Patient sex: M
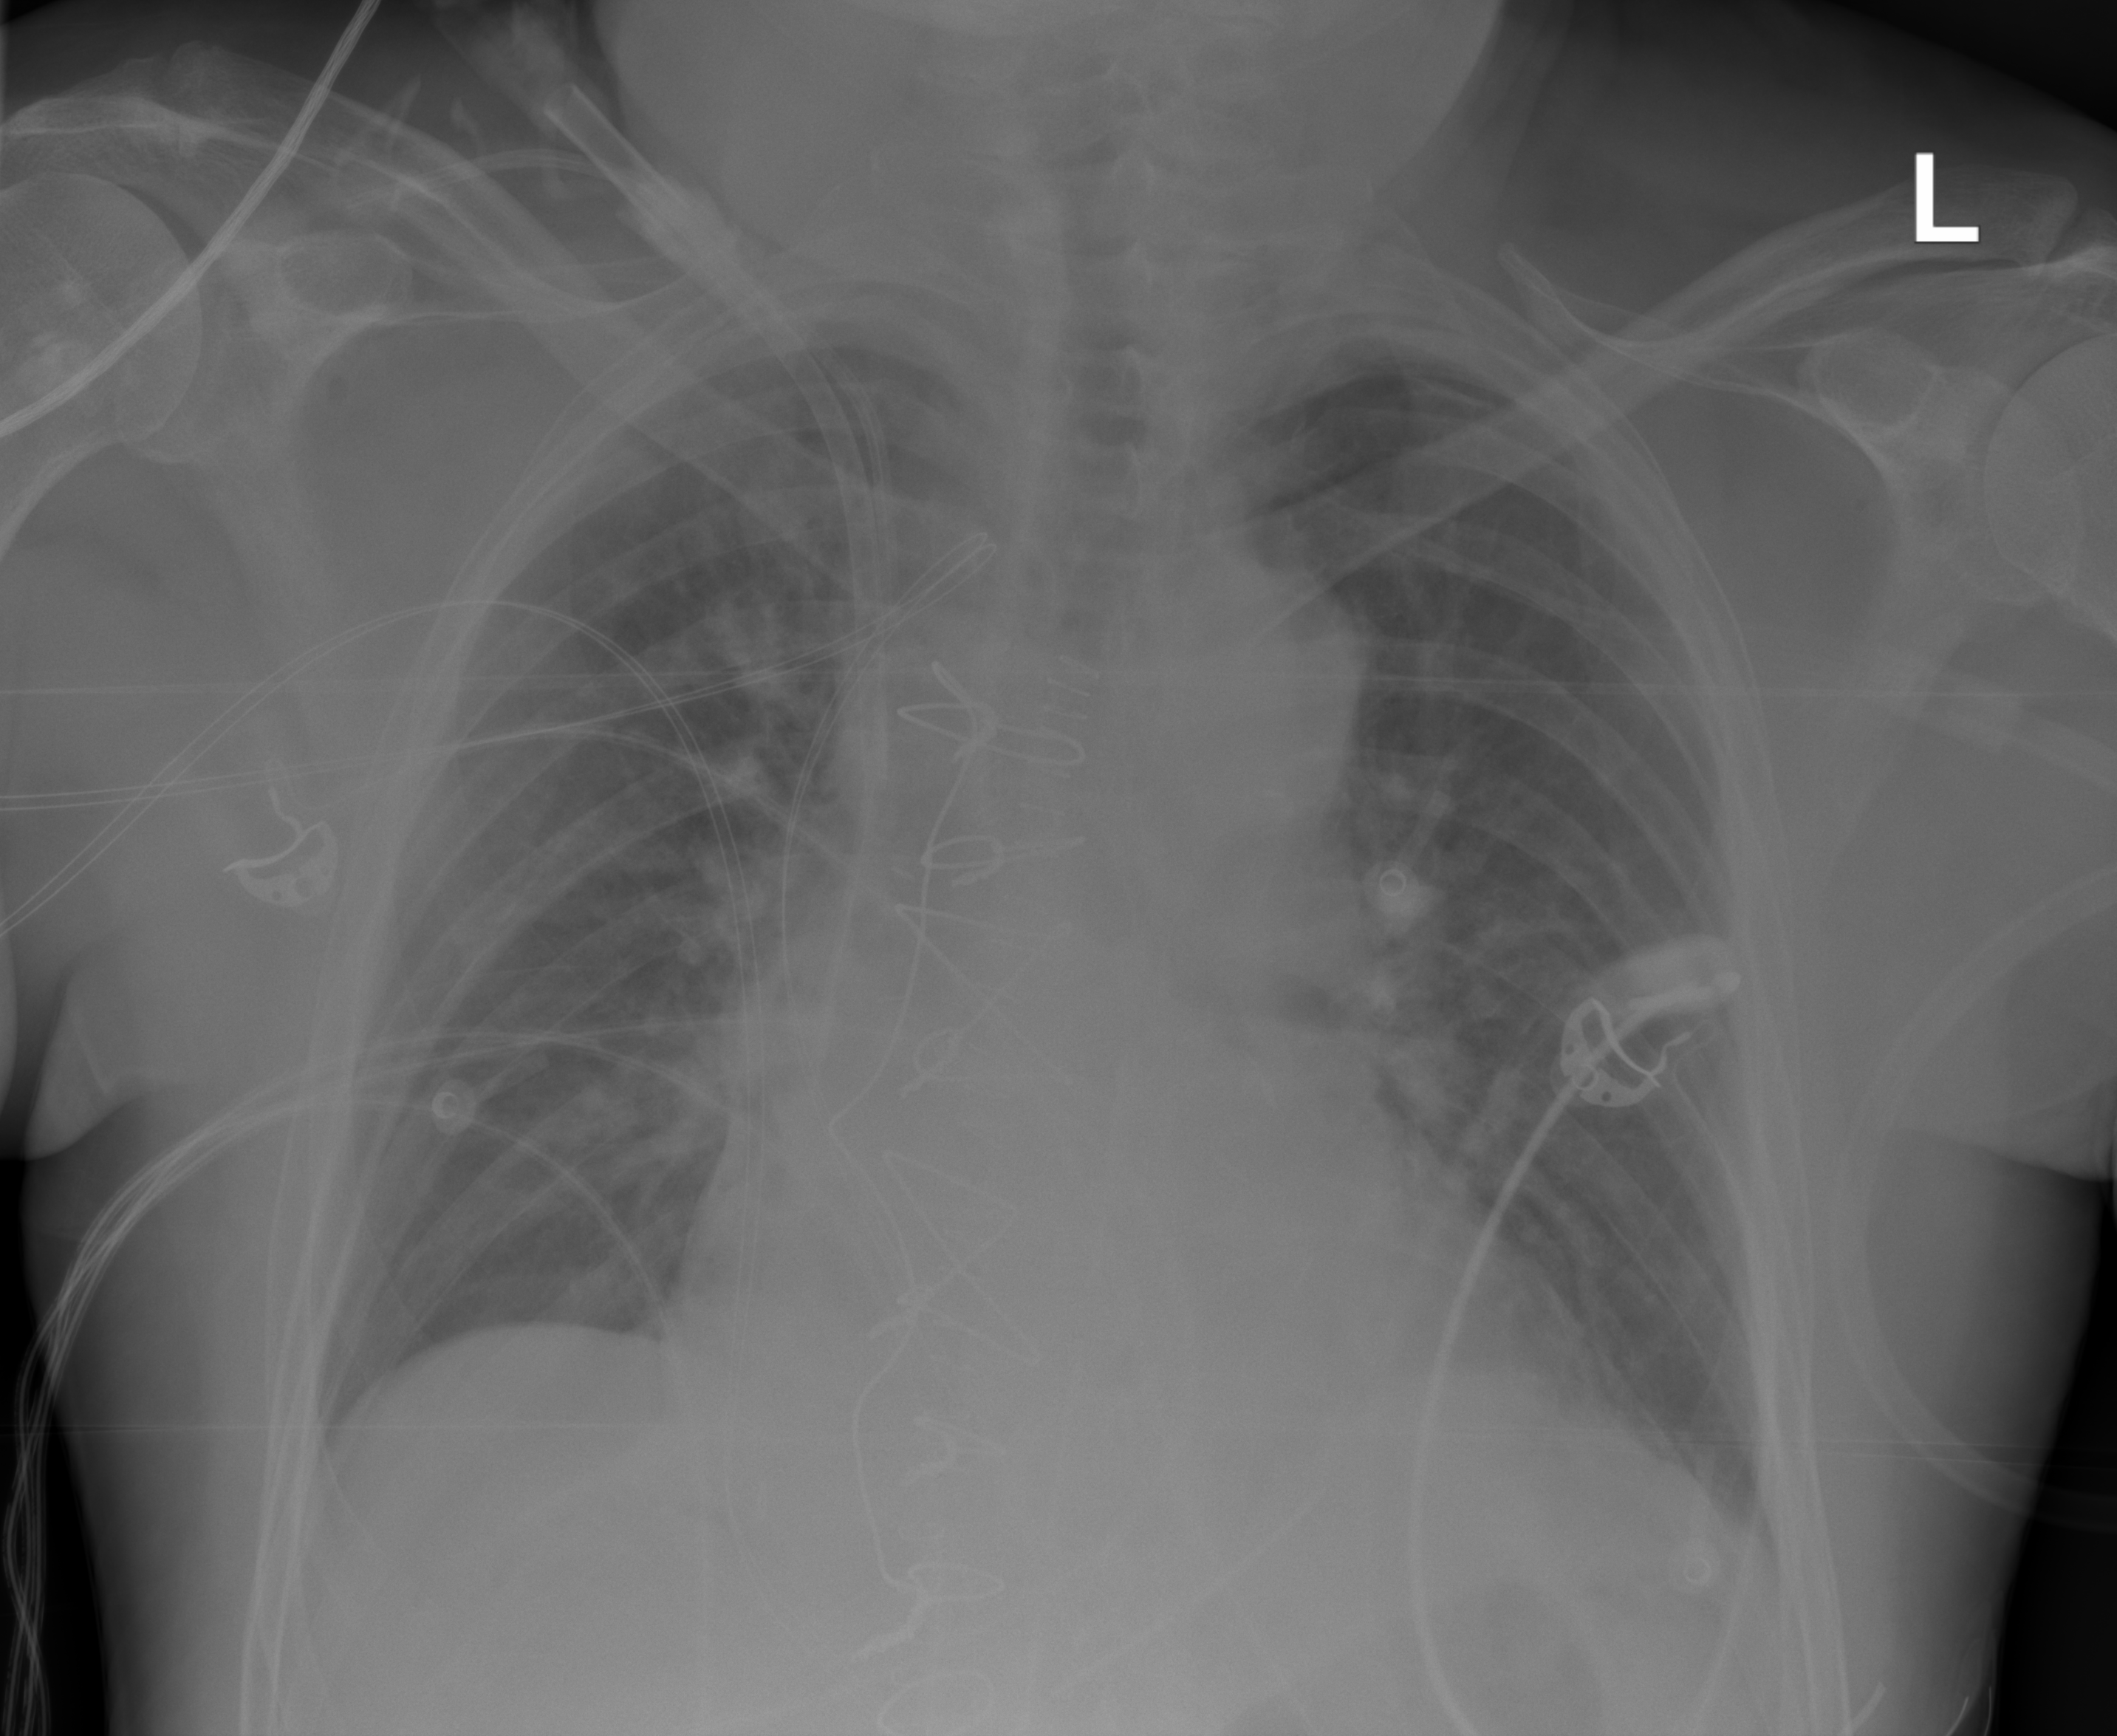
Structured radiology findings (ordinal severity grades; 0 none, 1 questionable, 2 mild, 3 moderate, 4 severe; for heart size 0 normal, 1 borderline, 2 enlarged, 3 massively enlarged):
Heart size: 2
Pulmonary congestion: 2
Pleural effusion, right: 0
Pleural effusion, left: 0
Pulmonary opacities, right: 0
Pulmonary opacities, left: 0
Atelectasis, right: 0
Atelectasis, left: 2